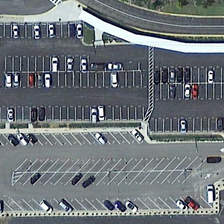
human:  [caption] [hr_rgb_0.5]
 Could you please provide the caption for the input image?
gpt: beside the road  there are two ploygon parking lots with several cars .

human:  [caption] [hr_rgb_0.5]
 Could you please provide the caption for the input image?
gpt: beside the road  there are two ploygon parking lots with several cars .

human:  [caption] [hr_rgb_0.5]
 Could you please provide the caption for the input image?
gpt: the parking lot near the arc road includes a few cars .

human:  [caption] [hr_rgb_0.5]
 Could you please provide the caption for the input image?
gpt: many of vacant places are there in this parking lot .

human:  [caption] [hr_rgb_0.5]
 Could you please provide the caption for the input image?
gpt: some cars are parked in a parking lot with many empty parking spaces near a road .